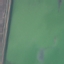
Land use / land cover: SeaLake